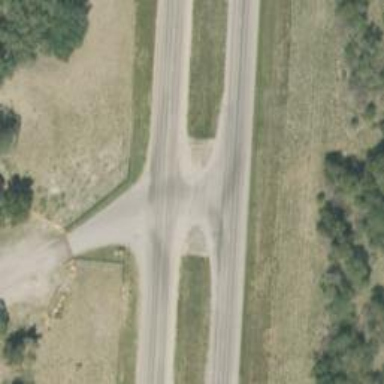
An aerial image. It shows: Primary link highway with asphalt surface.